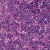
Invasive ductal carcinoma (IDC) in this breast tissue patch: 1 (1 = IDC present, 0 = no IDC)